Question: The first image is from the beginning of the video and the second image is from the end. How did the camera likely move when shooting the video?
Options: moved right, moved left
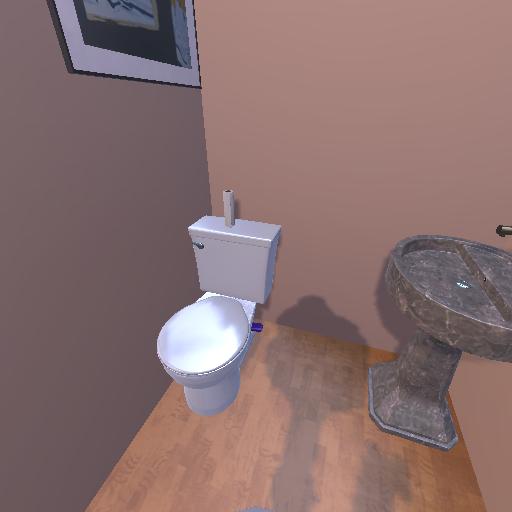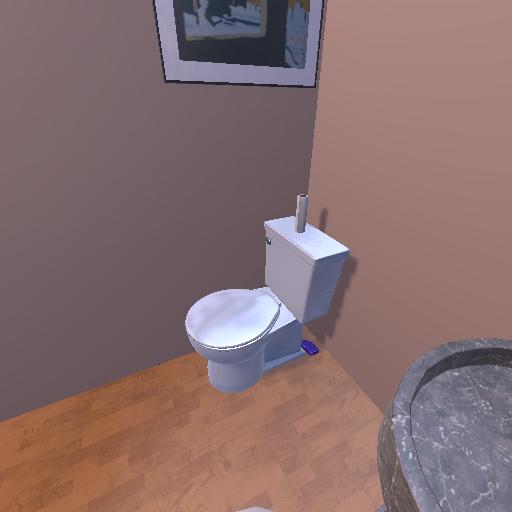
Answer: moved right